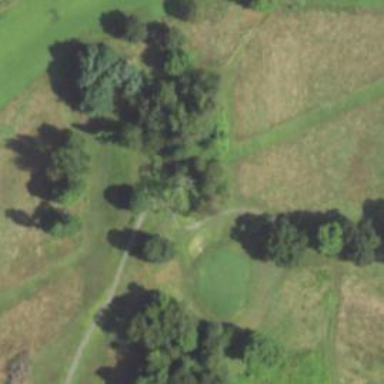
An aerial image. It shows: Pathway for golf carts.